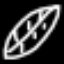
Label: leaf